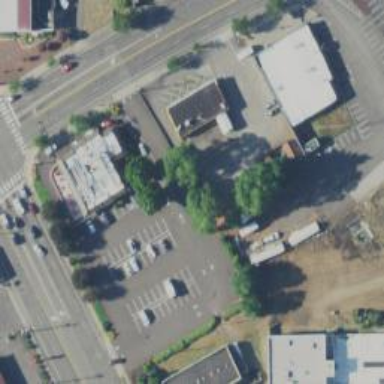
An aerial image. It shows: Retail area.